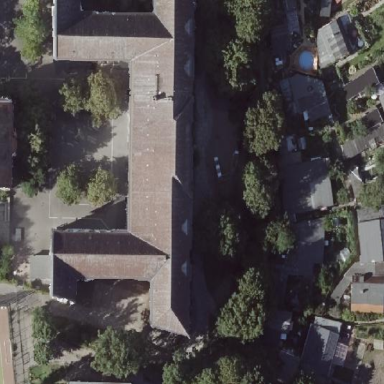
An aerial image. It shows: School building.